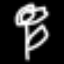
Label: leaf